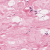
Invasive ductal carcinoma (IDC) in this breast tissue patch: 0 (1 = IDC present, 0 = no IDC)